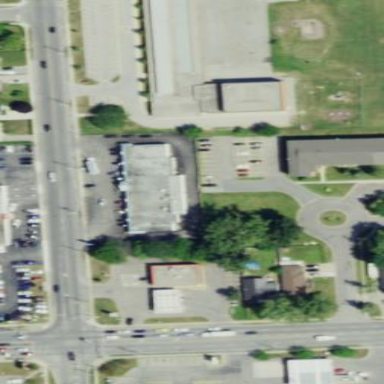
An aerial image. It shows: Retail area.